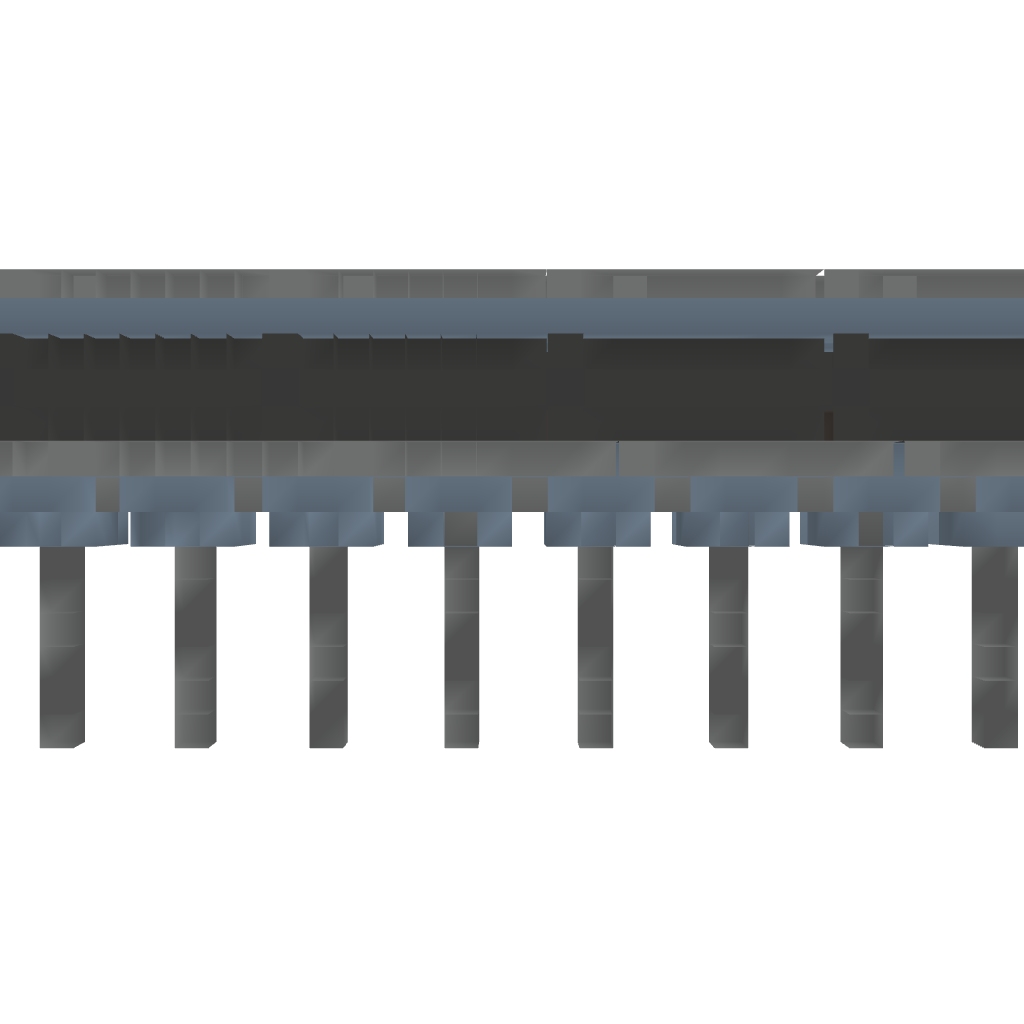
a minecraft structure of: Advanced Minecart Bridge #1 Straight Rail